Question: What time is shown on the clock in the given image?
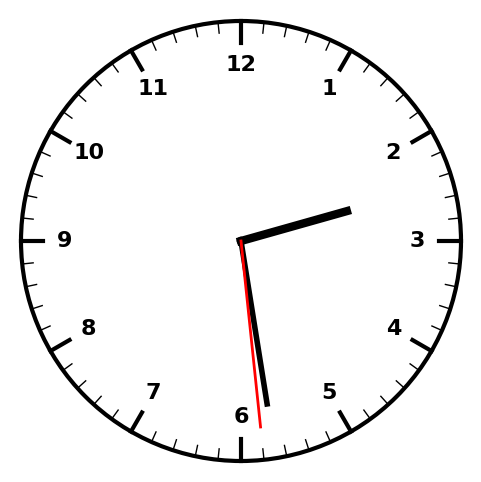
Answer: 02:28:29